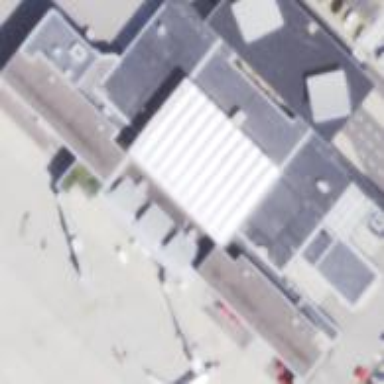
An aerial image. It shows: Terminal building at the airport.